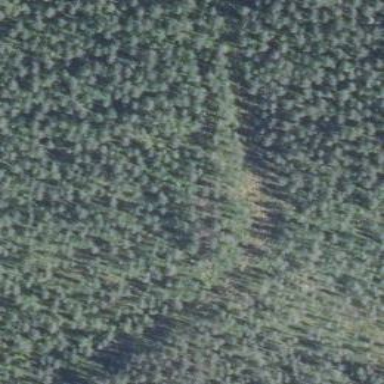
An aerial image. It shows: Woodland consisting mainly of needle-leaved trees.